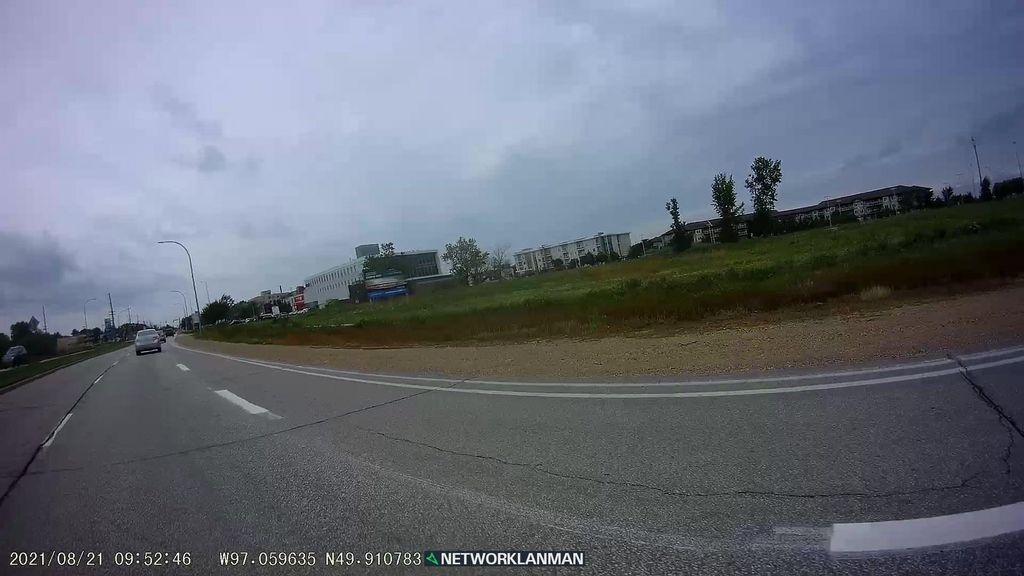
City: winnipeg